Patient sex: F
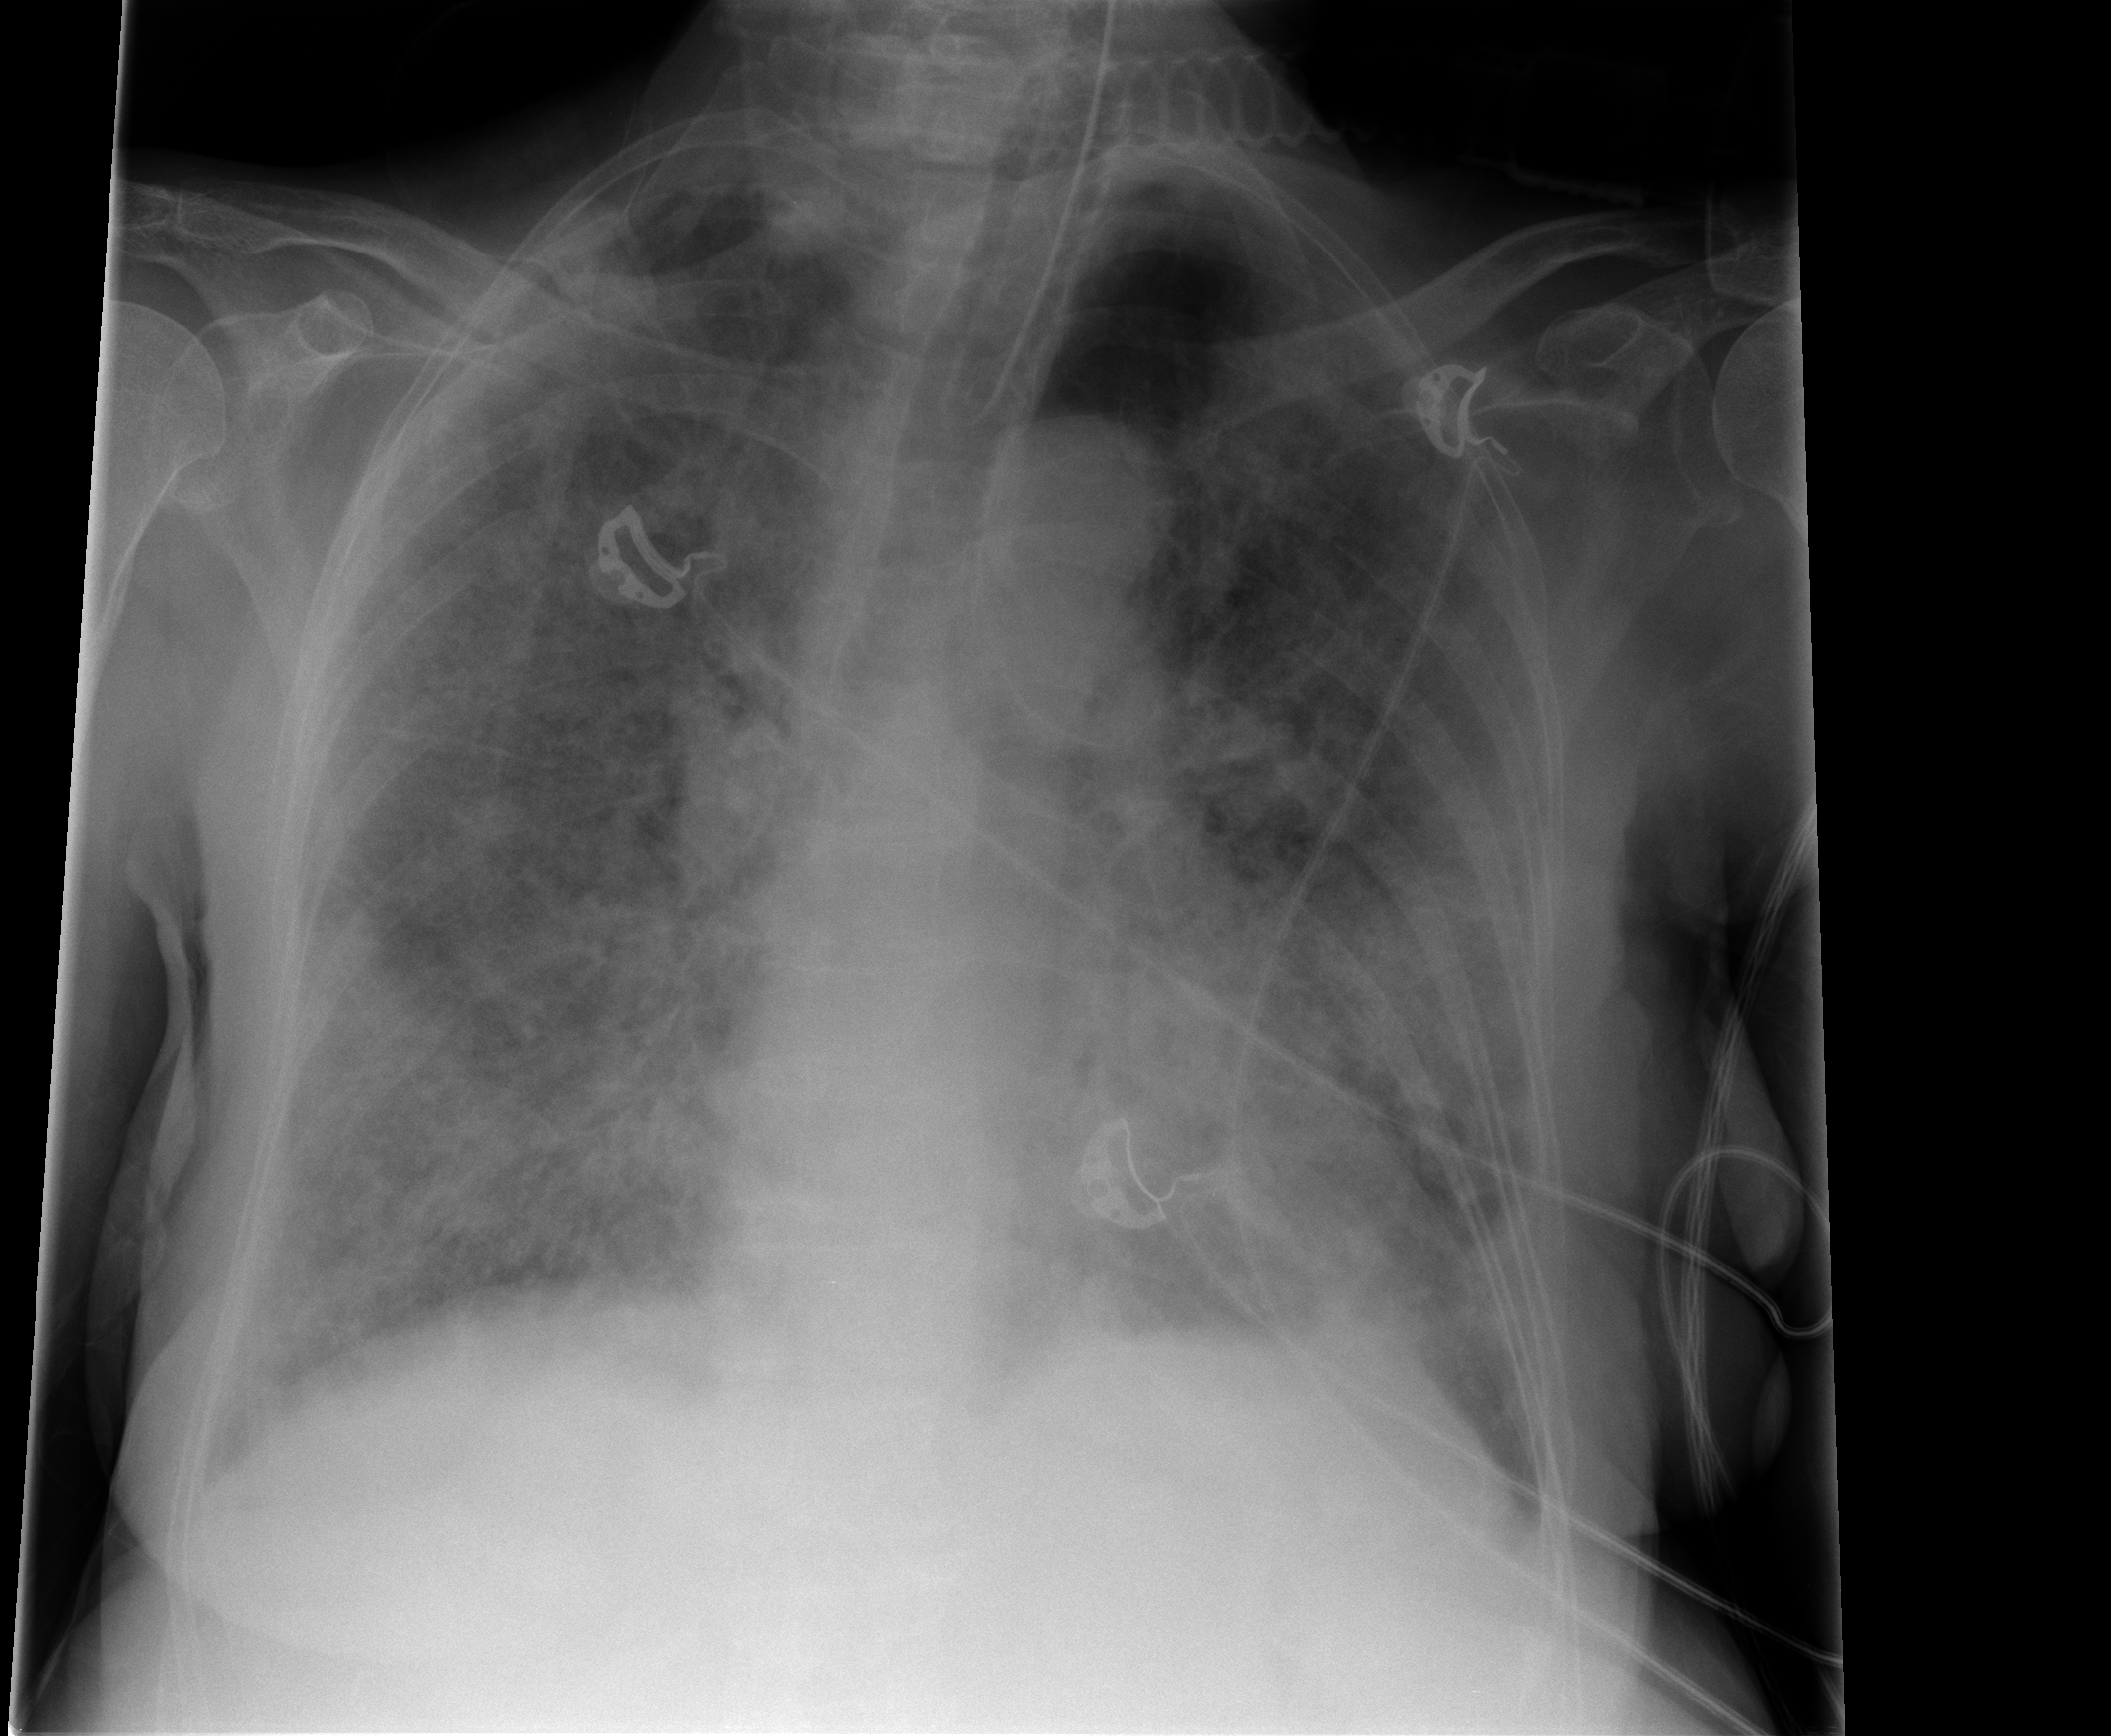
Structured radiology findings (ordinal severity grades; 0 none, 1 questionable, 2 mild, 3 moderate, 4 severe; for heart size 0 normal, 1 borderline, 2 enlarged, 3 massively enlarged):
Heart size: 0
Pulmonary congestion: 3
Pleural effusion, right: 2
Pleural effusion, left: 2
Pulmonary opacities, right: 3
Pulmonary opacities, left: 3
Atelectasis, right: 3
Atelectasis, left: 3